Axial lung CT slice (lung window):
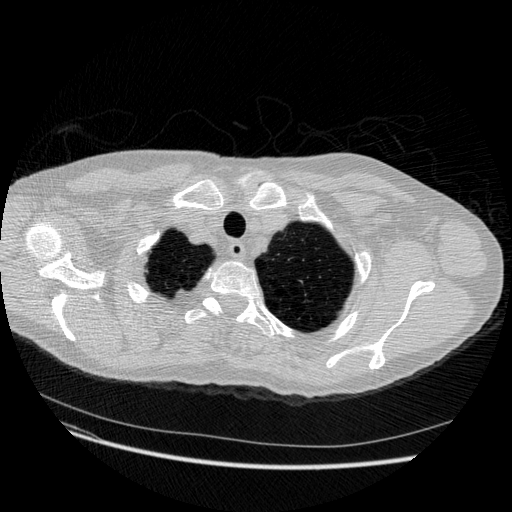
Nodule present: no